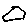
Label: hexagon